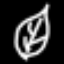
Label: leaf